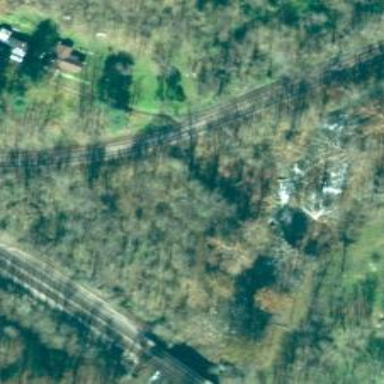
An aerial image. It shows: Railway siding for service.